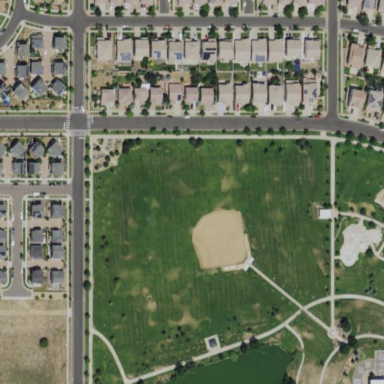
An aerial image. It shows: Baseball pitch for leisure and sports activities.